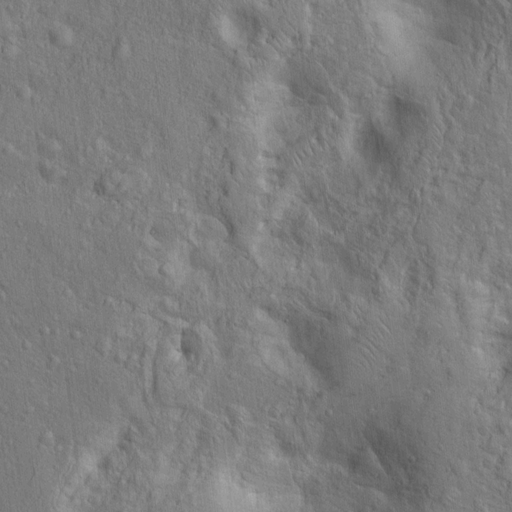
Objects detected: cone, cone, cone, cone